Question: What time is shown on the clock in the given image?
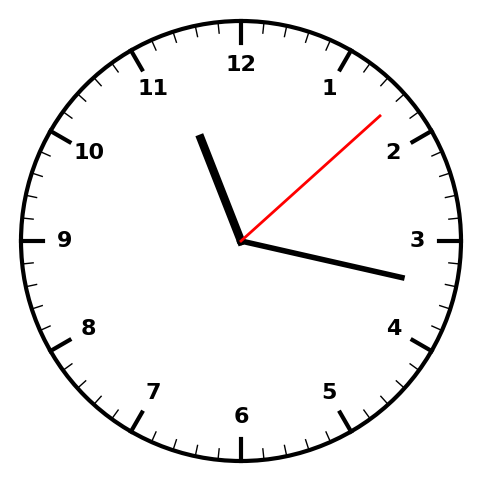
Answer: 11:17:08